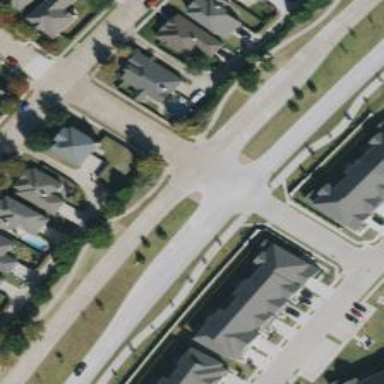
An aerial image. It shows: Tertiary road with separate sidewalks.